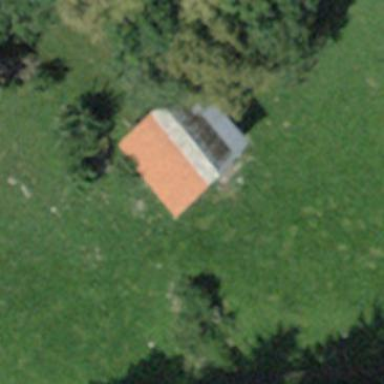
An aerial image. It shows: Barn.